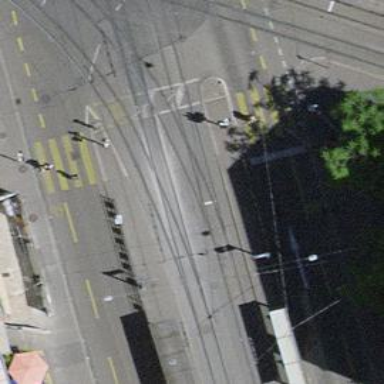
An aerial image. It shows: Tram railway with single electrified track featuring contact line.